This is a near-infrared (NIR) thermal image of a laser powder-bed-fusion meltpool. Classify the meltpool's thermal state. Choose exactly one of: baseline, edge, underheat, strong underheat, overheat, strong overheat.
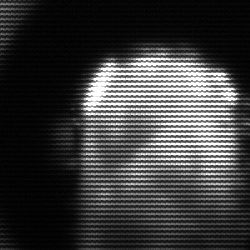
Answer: baseline